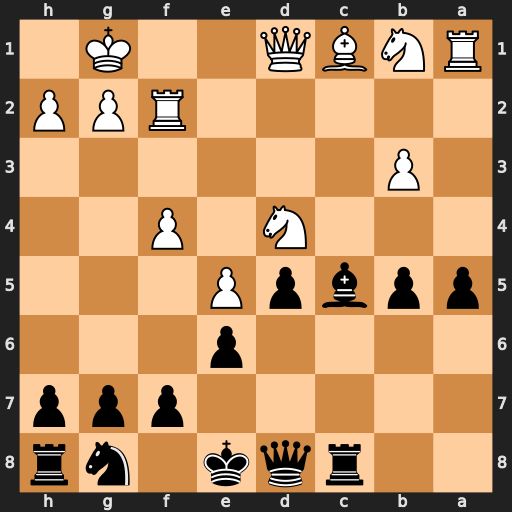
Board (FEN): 2rqk1nr/5ppp/4p3/ppbpP3/3N1P2/1P6/5RPP/RNBQ2K1
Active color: b
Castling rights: k
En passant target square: -
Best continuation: Bxd4 Qxd4 Rxc1+